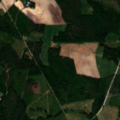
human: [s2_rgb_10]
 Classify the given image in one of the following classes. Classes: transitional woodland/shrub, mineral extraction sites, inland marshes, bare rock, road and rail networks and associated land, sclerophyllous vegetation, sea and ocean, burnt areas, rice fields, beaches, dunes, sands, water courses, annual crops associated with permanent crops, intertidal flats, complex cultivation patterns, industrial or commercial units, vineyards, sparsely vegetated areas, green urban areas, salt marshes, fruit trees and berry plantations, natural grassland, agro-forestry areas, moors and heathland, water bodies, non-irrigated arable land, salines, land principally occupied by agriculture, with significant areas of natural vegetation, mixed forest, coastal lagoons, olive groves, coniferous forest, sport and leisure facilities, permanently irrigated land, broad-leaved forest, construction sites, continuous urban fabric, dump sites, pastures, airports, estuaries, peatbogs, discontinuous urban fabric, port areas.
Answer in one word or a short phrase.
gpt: non-irrigated arable land, coniferous forest, mixed forest